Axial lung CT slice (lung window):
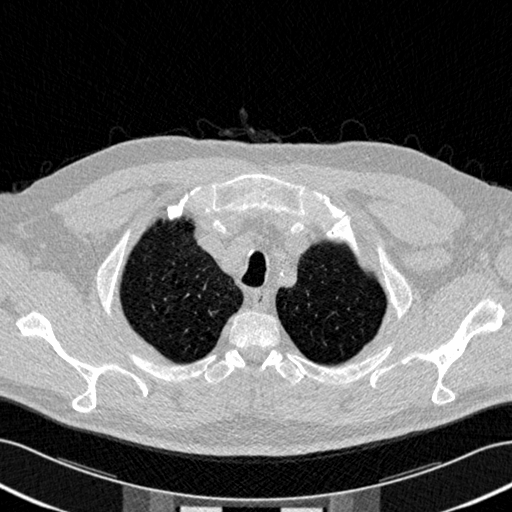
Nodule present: no